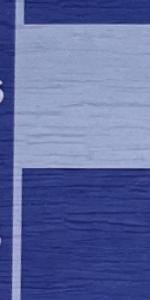
Label: Empty